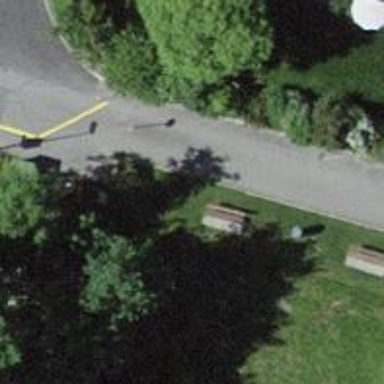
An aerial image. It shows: Brown bench in the vicinity.